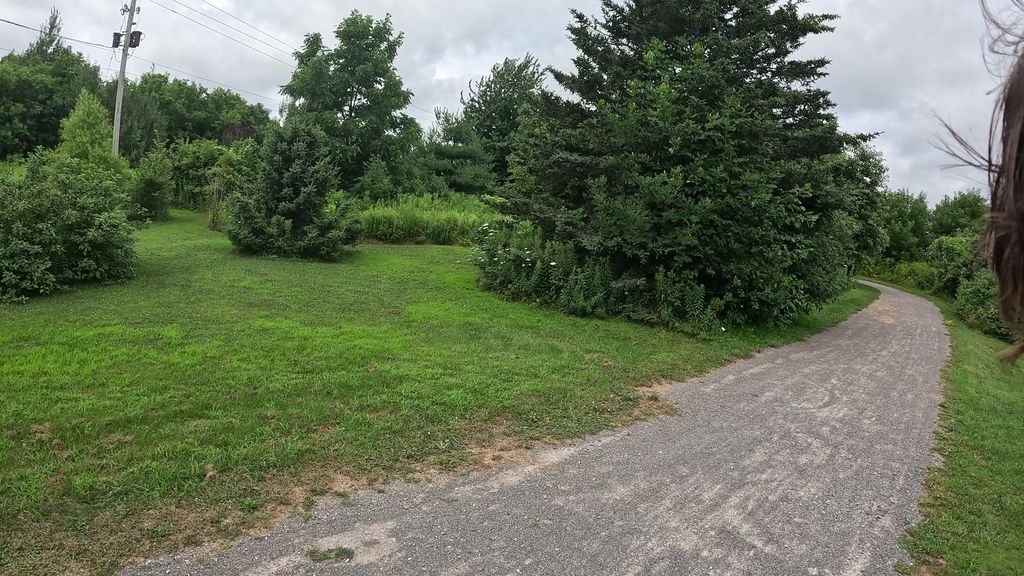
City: ottawa-gatineau